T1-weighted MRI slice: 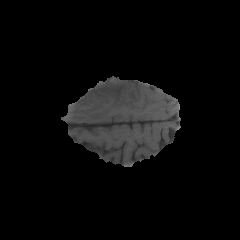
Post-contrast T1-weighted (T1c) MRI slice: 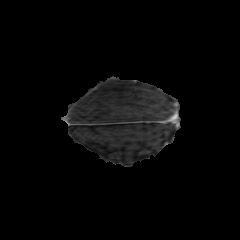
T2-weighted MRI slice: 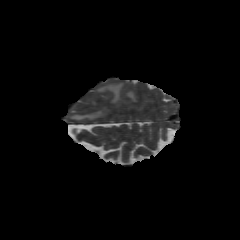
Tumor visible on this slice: yes